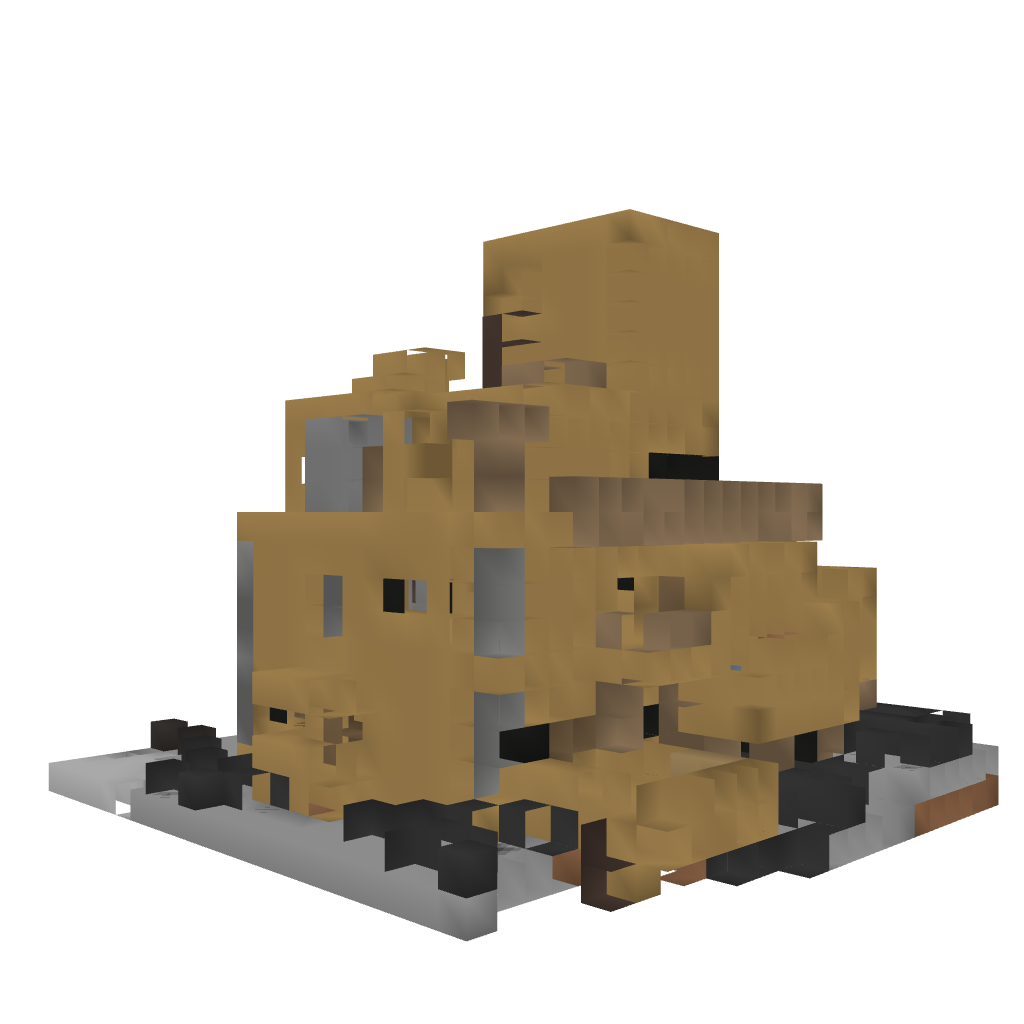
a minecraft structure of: AhmetEmin wood Villa